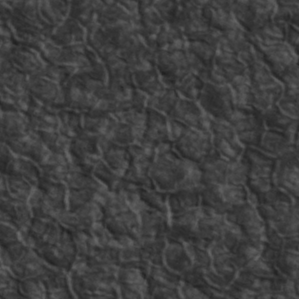
Label: non_frost